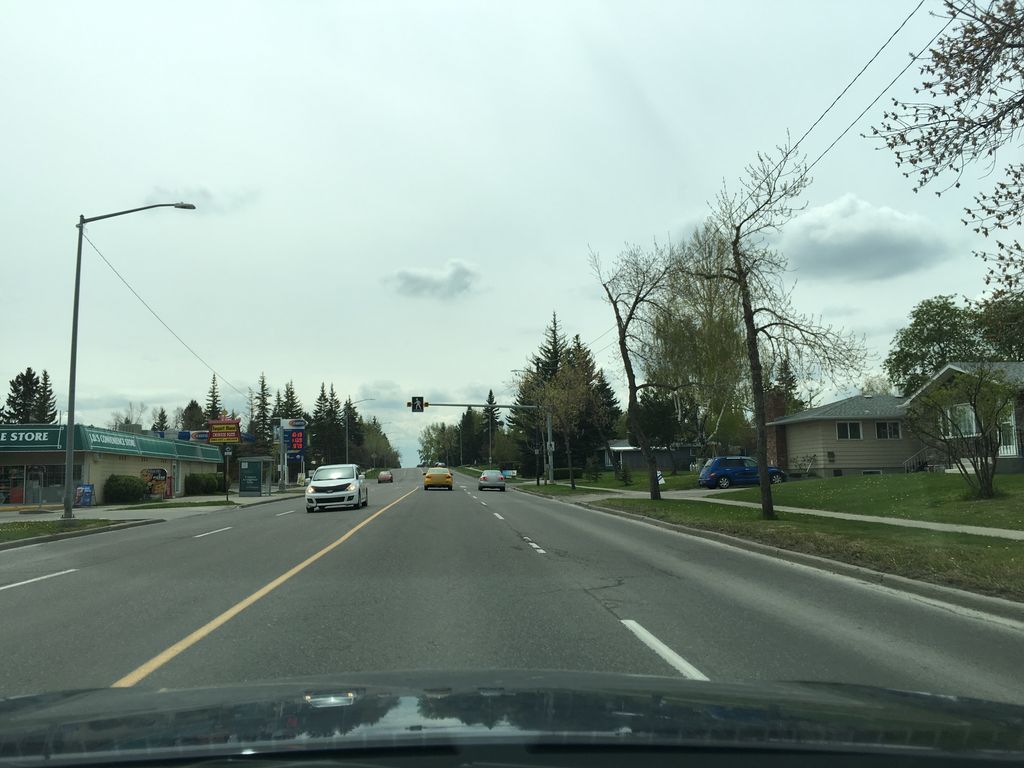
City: calgary